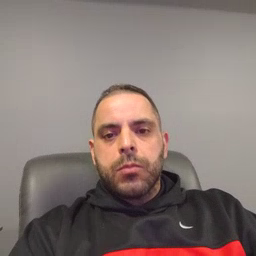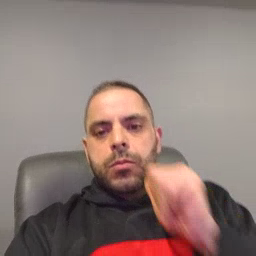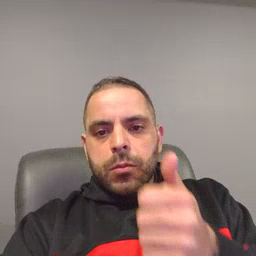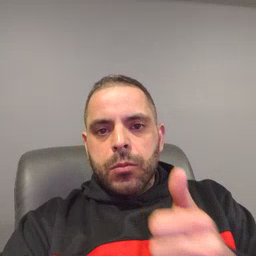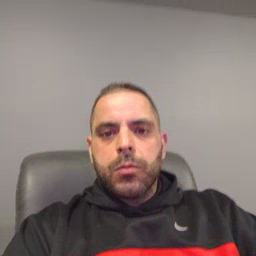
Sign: tomorrow